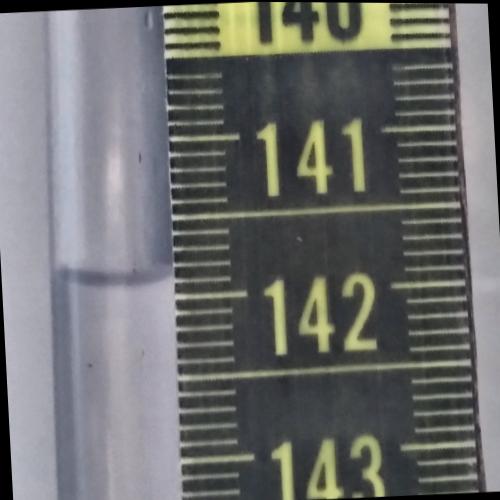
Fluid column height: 141.9 cm